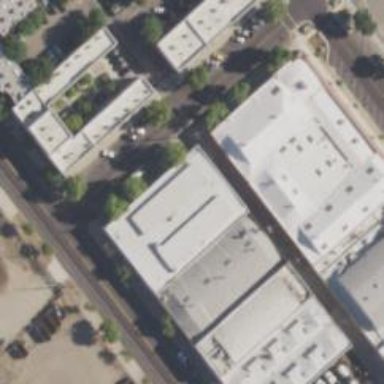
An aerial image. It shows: Warehouse building.